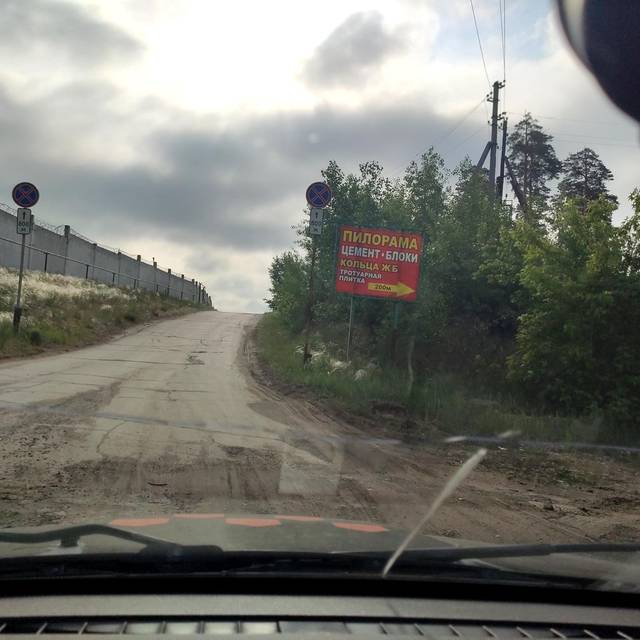
Region: Russia
Coordinates: 53.469, 49.553